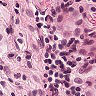
Metastatic tissue present: yes